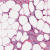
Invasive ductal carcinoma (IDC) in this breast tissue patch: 1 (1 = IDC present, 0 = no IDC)